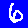
Digit: 6